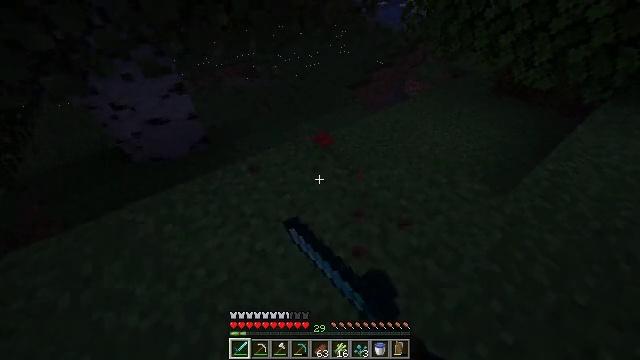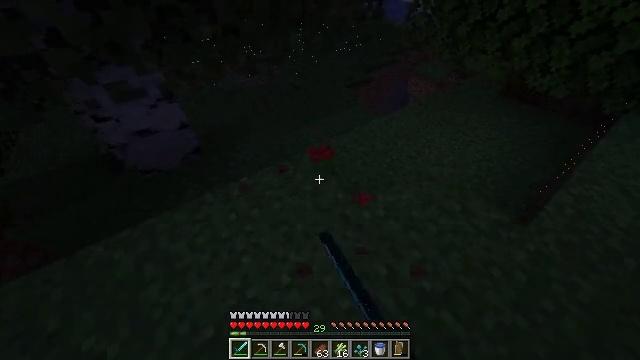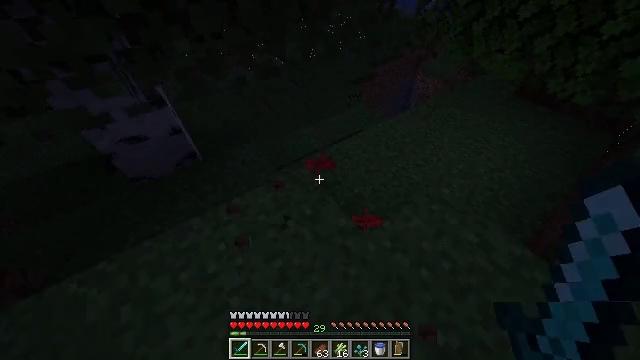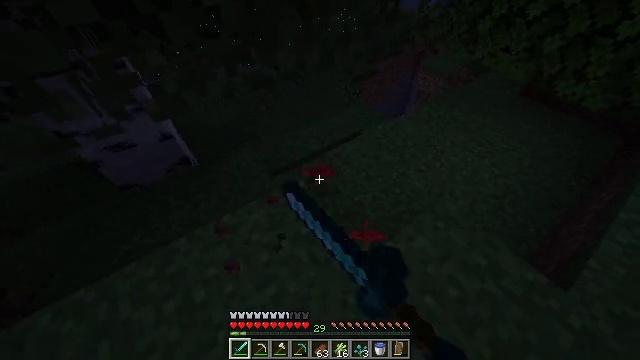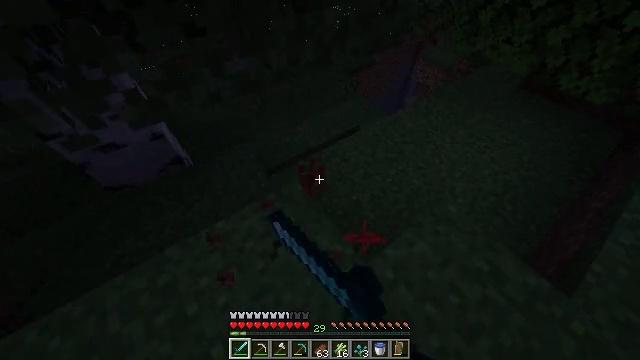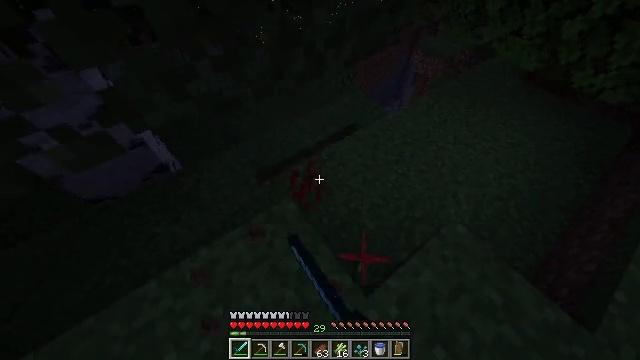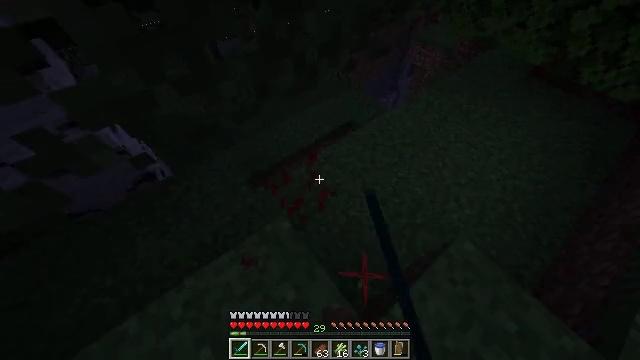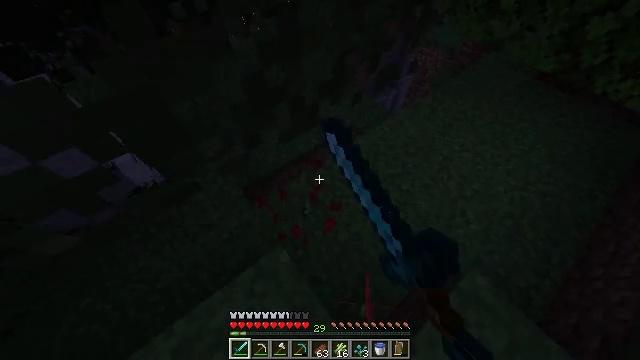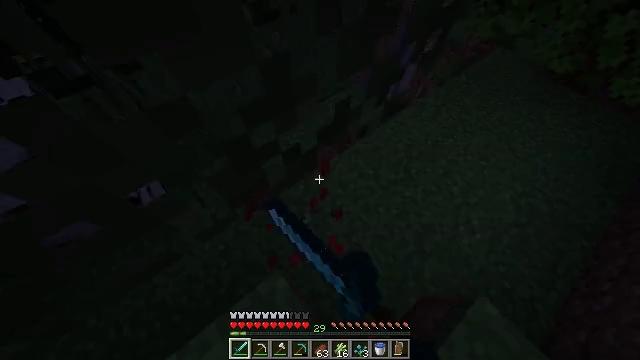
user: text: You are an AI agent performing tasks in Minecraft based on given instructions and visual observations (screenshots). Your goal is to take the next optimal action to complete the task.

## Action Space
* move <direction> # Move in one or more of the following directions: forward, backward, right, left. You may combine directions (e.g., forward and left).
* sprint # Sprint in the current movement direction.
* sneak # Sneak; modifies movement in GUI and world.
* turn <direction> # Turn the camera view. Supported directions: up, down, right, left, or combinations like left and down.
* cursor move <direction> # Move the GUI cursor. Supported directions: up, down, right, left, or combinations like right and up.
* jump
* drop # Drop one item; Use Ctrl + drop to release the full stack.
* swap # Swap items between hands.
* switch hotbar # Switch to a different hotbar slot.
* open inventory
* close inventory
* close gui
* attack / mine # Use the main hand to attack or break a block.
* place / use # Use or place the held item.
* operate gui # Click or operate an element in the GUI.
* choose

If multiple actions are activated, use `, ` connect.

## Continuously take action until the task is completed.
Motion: motion action
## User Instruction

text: Break the poppy plant.
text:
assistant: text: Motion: move forward, attack / mine
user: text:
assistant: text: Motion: move forward, turn down, attack / mine
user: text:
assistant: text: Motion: move forward, turn down, attack / mine
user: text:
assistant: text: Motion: move forward, turn down, attack / mine
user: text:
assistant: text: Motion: move forward, turn right and down, attack / mine
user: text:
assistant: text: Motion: move forward, turn right and down, attack / mine
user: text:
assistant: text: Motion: move forward, attack / mine
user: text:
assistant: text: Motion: move forward and move right, turn down, attack / mine
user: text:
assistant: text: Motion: attack / mine